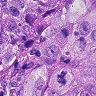
Metastatic tissue present: yes